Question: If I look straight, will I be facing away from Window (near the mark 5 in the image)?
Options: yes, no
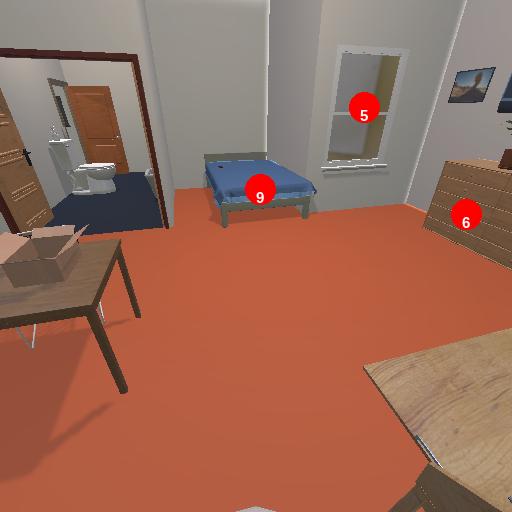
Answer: yes